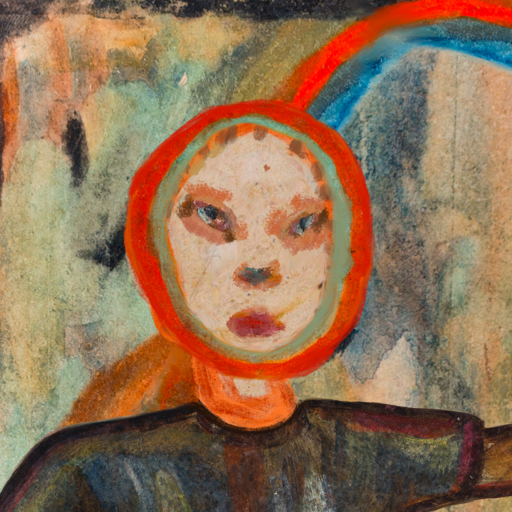
Background: Childish, Head And Neck Front: Rupkatha, Face Front: Boggyland, Bust: Mosgoul, Hair Front: Sisters, Head Accessory: Blank, Second Necklace: Blank, Necklace: Blank, Baby: Blank